Question: I have a Devexpress Xtragrid, with in which I grouped rows based on a particular column. I have given Dark blue back color to the Group and set ShowGroupExpandCollpaseButton as false as well. In the left most part of each child rows in the grid is displaying the color I set to the Group back color. Is there any way to remove this color?

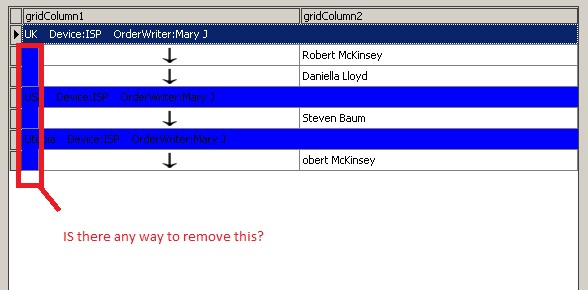
Answer: To accomplish this task, please remove the 'BackColor' from the <URL> appearance.
Then use the <URL> event to highlight the group row content as you need:
'''
// 1) remove GroupRow style
//gridView1.Appearance.GroupRow.BackColor = Color.Blue;
gridView1.OptionsView.ShowGroupExpandCollapseButtons = false;
// 2) use the CusomDrawGroupRow
gridView1.CustomDrawGroupRow += gridView1_CustomDrawGroupRow;
}
void gridView1_CustomDrawGroupRow(object sender, RowObjectCustomDrawEventArgs e) {
GridView gridView = sender as GridView;
GridGroupRowInfo groupRowInfo = e.Info as GridGroupRowInfo;
string groupRowText = gridView.GetGroupRowDisplayText(e.RowHandle);
int textStart = groupRowInfo.DataBounds.Left + 4;
Rectangle groupRowTextBounds = new Rectangle(
textStart,
groupRowInfo.Bounds.Top,
groupRowInfo.Bounds.Right - textStart,
groupRowInfo.Bounds.Height
);
e.Cache.FillRectangle(Brushes.Blue, e.Bounds); // draw blue backgrownd
e.Appearance.DrawString(e.Cache, groupRowText, groupRowTextBounds);
e.Handled = true;
}
'''